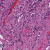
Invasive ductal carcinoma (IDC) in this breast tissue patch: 1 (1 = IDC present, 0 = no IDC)